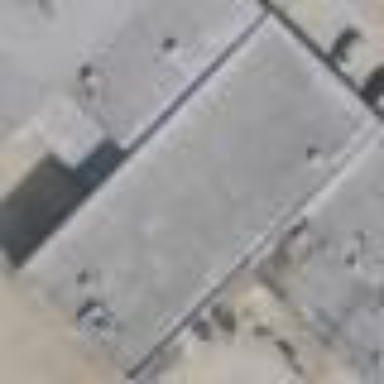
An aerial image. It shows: Building.